Aerial crown-view tile of a tropical tree (Barro Colorado Island, Panama), acquired 20250217:
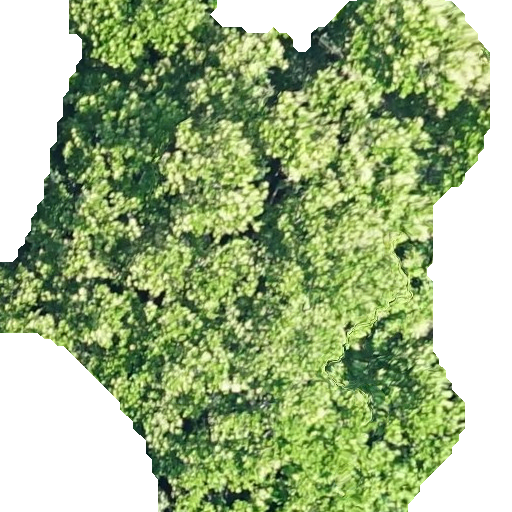
Species: Anacardium excelsum
GBIF accepted scientific name: Anacardium excelsum
Crown area: 310.468 m²